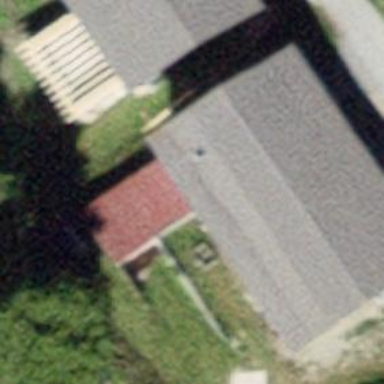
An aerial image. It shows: Cowshed building.